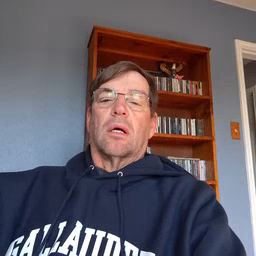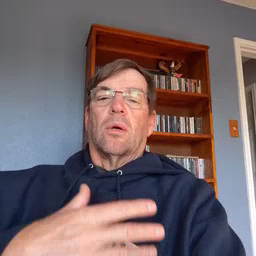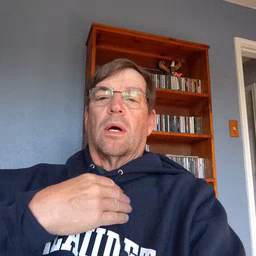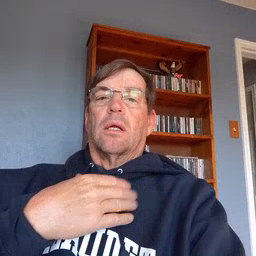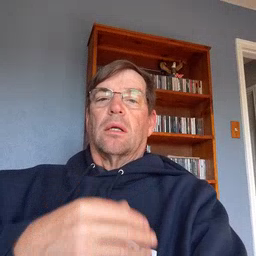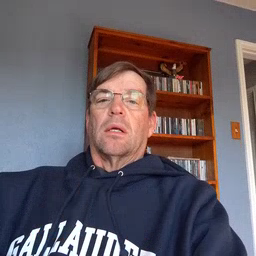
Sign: white